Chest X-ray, AP view. Patient: 10 years old, sex F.
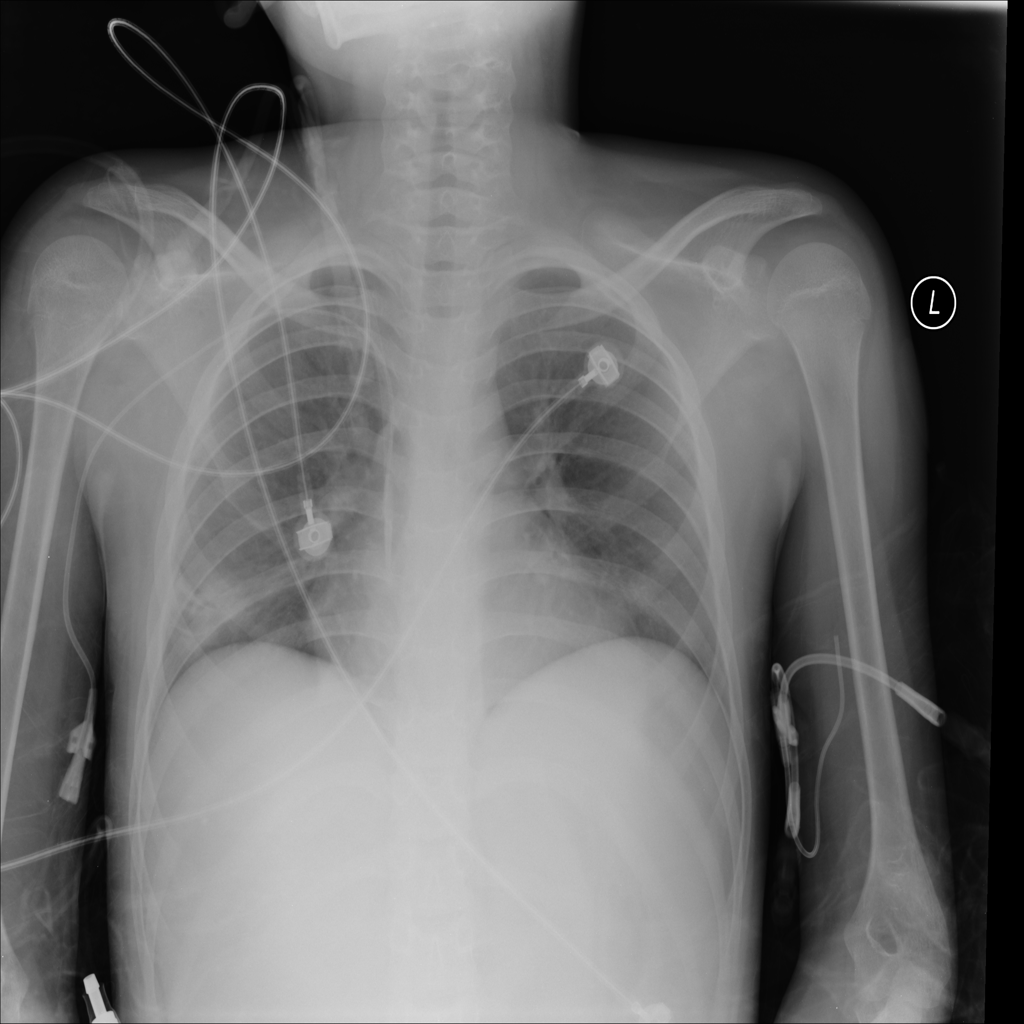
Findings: Consolidation